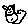
Label: cat